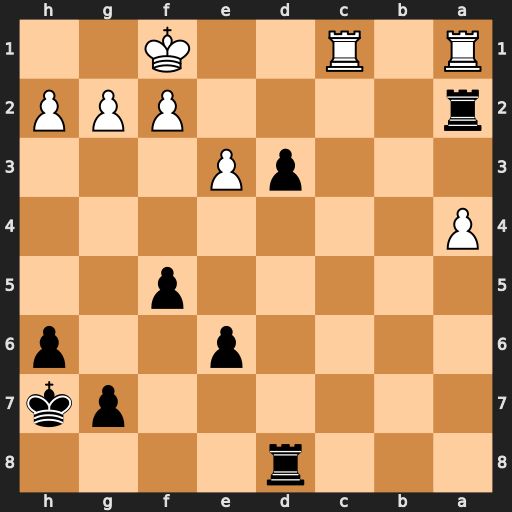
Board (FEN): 3r4/6pk/4p2p/5p2/P7/3pP3/r4PPP/R1R2K2
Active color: b
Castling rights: -
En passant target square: -
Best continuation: d2 Rd1 Rxa1